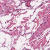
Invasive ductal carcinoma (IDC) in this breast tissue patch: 0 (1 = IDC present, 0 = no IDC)